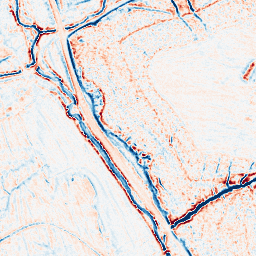
Category: edge_preserving
Decomposition family: bilateral
Decomposition parameters: d: 9
sigma_color: 150
sigma_space: 75
Upsampling method: regularized
Upsampling parameters: scale: 2
lambda_reg: 0.001
Upsampling scale: 2